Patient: sex M, age 31
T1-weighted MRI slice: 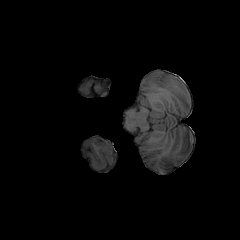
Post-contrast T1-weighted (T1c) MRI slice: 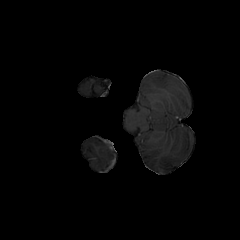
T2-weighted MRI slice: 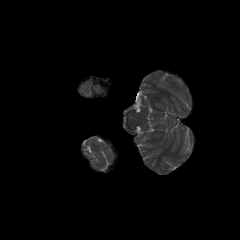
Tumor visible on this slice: no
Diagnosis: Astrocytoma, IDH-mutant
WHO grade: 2